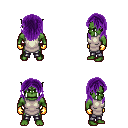
a pixel art fantasy rpg character, male body template, orc, green skin, white tunic, metal pants, purple long hairstyle, gold gloves, four views (front, back, left, right), 2x2 character sprite sheet, small pixel art, hard edges, no anti-aliasing